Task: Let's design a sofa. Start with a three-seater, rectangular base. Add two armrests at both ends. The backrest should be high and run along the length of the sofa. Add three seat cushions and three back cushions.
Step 366:
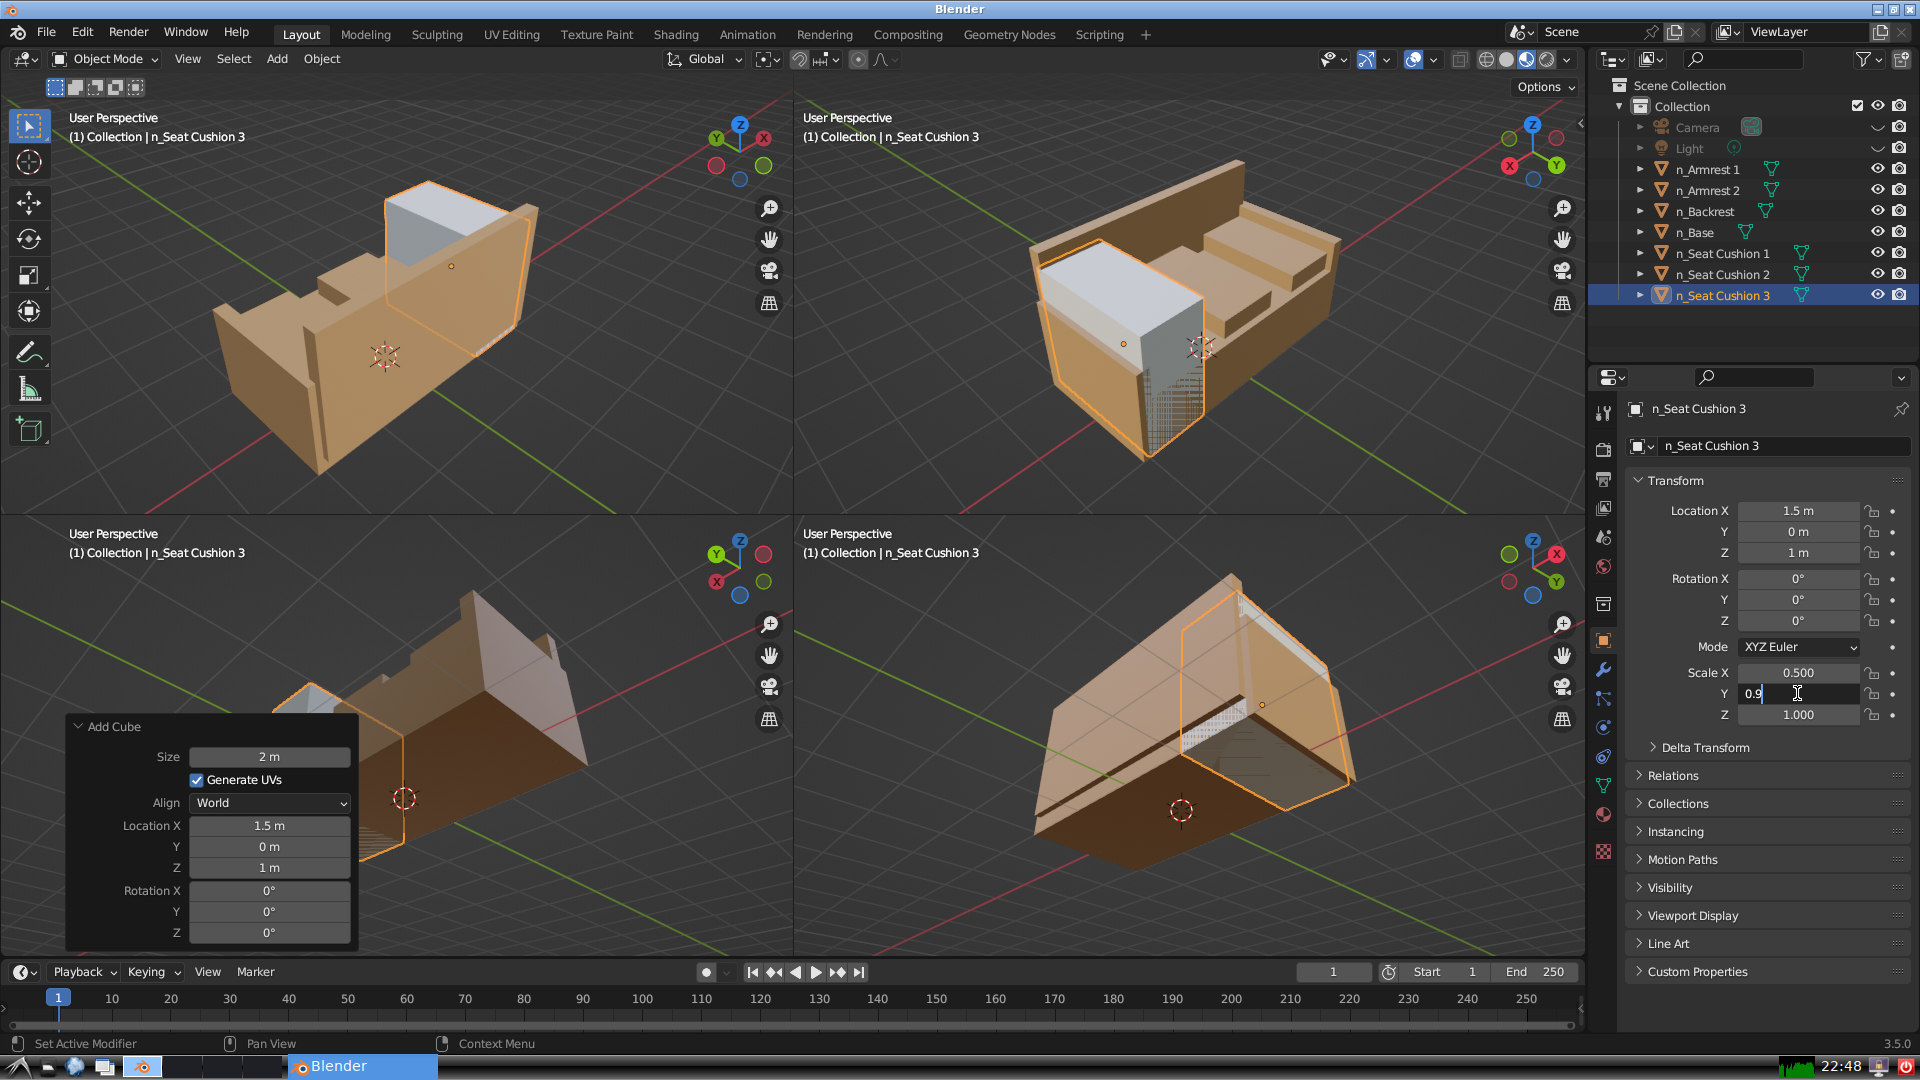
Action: {"key_press": ['Return']}